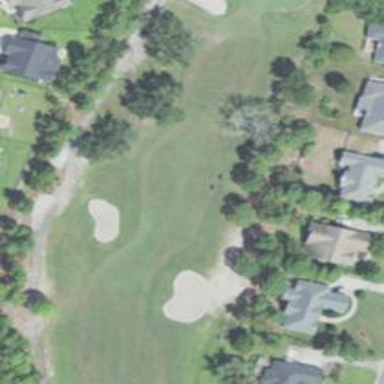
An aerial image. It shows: Grassy area designated as golf fairway.